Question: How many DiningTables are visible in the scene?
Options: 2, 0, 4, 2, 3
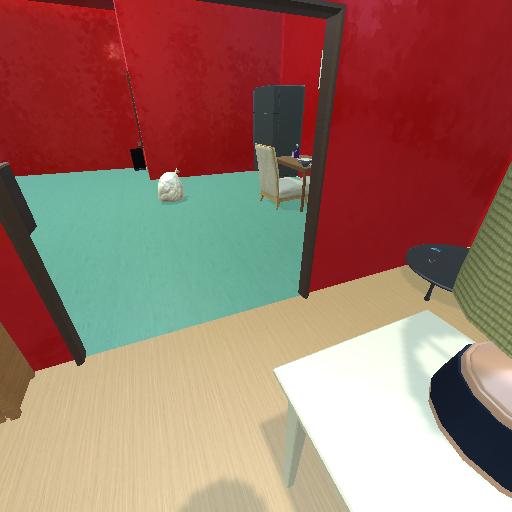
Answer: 2